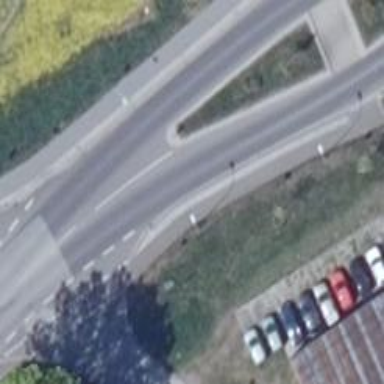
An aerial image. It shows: Primary road with asphalt surface.